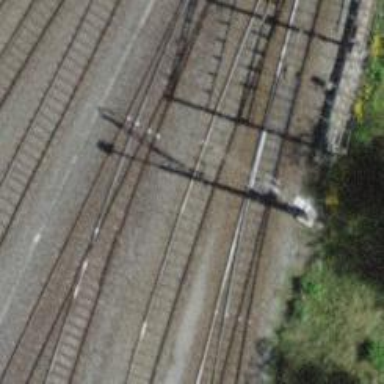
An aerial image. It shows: Rail yard with electrified contact lines for railway operations.